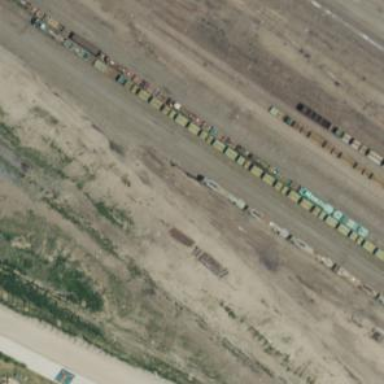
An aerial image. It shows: Railway siding for service.